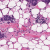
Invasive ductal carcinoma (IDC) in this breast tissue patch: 0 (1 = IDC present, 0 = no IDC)